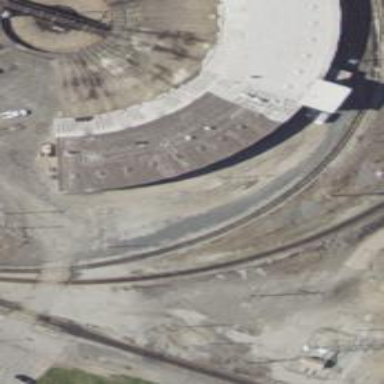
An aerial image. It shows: Railway yard with building passage tunnel.